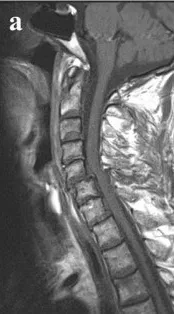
Magnetic resonance imaging showing spinal canal stenosis and swelling of the spinal cord eight weeks after the traffic accident. T1-weighted sagittal image.
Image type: radiology (mri)